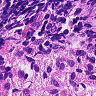
Metastatic tissue present: no